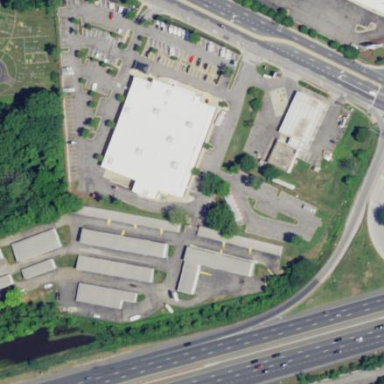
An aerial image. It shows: Commercial building housing car rental service.